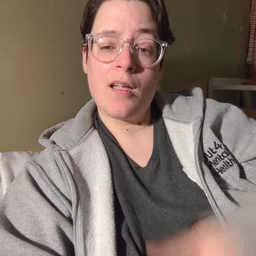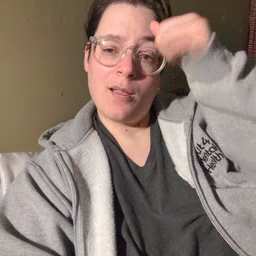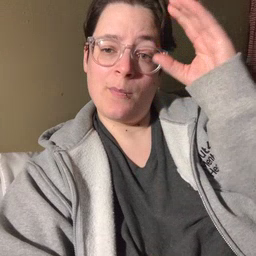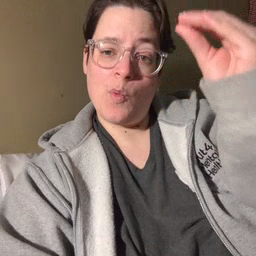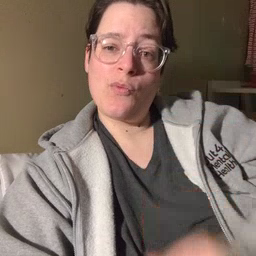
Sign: cowboy